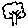
Label: tree